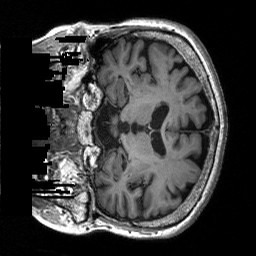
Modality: T1w
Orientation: coronal
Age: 75
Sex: female
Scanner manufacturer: siemens
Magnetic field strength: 3 T
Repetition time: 2.5 s
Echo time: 0.00248 s